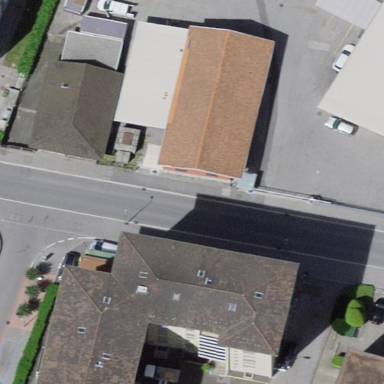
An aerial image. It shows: Commercial building.